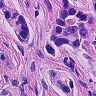
Metastatic tissue present: yes